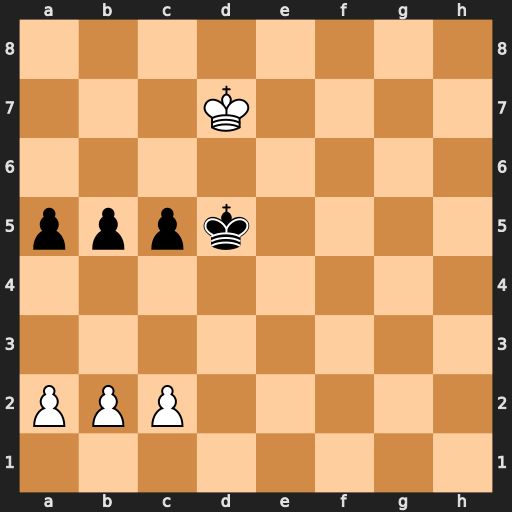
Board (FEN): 8/3K4/8/pppk4/8/8/PPP5/8
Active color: w
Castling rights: -
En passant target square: -
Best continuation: Kc7 b4 Kb6 a4 Kb5